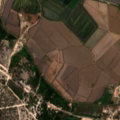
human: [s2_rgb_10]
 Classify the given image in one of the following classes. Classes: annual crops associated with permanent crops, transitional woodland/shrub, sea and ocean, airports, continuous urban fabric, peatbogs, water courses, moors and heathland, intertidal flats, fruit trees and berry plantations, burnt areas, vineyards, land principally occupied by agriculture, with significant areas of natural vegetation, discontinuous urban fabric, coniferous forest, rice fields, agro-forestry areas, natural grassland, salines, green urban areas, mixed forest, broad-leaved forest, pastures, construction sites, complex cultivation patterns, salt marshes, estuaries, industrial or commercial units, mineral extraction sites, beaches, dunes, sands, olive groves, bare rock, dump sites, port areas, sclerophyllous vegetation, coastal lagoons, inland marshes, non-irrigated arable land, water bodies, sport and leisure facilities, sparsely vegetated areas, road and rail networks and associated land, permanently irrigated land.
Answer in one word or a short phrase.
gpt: continuous urban fabric